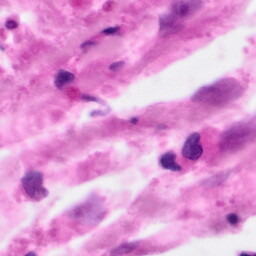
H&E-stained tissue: Pancreatic